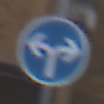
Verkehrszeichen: VorgeschriebeneFahrtrichtungRechtsOderLinks
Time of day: MorningAfternoon
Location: Outdoor (Urban)
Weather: Overcast
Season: NotSpecified
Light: Natural